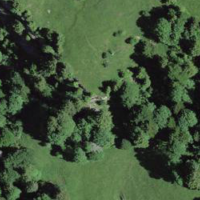
EUNIS habitat code: 44
Species observed at this site:
Clinopodium vulgare
Neotinea ustulata